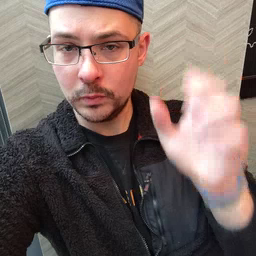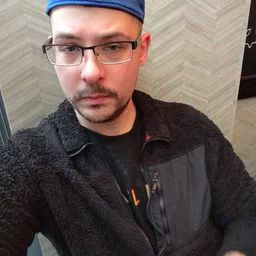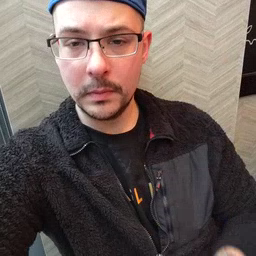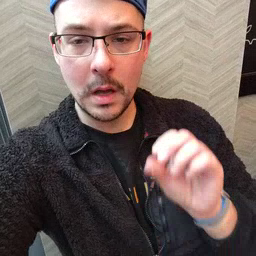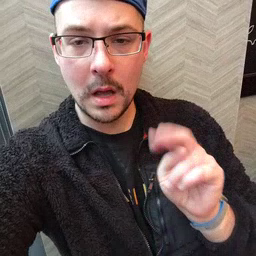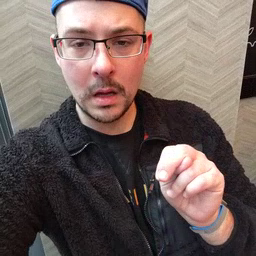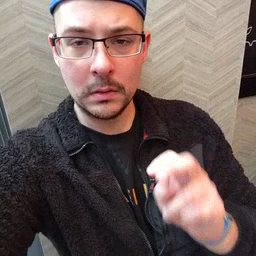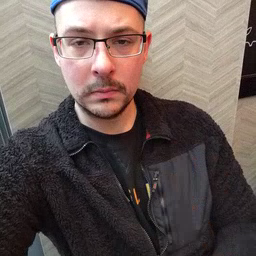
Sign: on